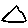
Label: triangle